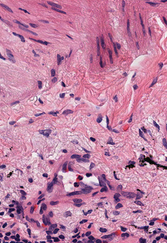
Tumor epithelial tissue: no
Tumor-associated stroma tissue: yes
Normal tissue: no